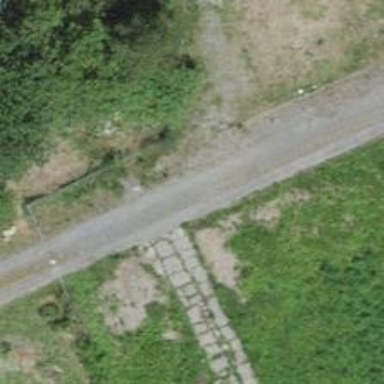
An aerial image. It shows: Path with stone surface.